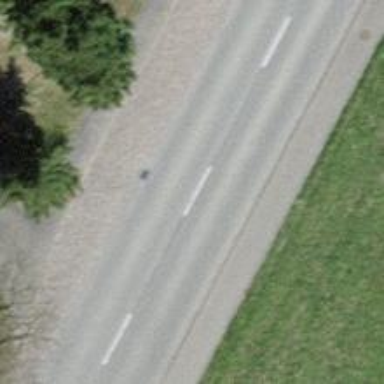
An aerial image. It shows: Tertiary road.